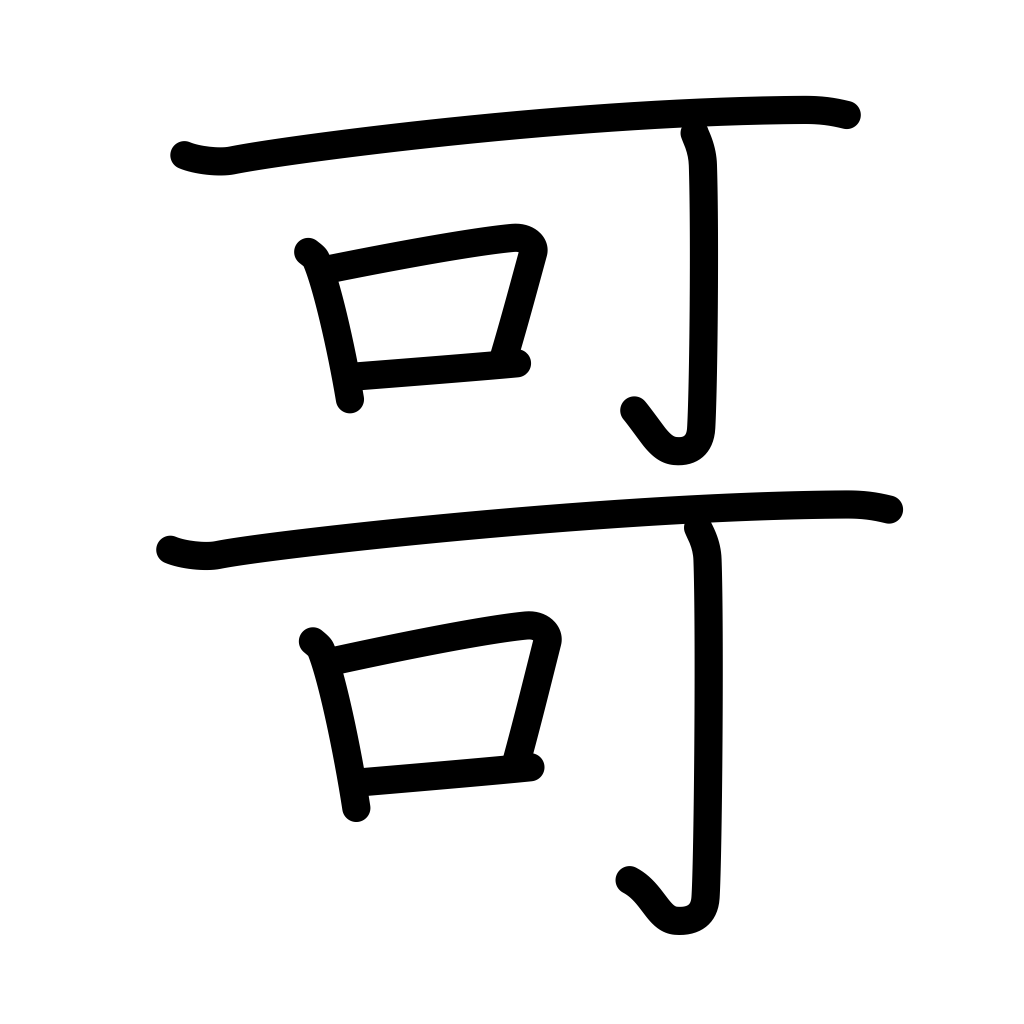
Meaning: big brother